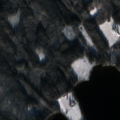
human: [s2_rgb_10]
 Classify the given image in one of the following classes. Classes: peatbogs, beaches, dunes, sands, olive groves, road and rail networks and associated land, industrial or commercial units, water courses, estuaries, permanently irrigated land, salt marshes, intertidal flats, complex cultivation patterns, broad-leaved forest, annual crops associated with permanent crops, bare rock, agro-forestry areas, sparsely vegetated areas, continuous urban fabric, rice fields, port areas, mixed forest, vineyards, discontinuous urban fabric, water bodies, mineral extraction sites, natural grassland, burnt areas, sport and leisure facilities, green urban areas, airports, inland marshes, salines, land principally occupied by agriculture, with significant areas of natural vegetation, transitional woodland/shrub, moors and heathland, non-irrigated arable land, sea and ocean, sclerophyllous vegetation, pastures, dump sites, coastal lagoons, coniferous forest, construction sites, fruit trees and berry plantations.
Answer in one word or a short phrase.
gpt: coniferous forest, mixed forest, water bodies